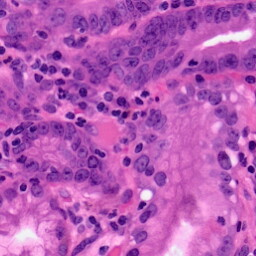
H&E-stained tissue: Pancreatic